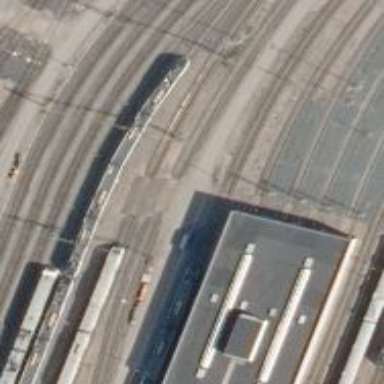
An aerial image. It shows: Level crossing along the railway.